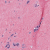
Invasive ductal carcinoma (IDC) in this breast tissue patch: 1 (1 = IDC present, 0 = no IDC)